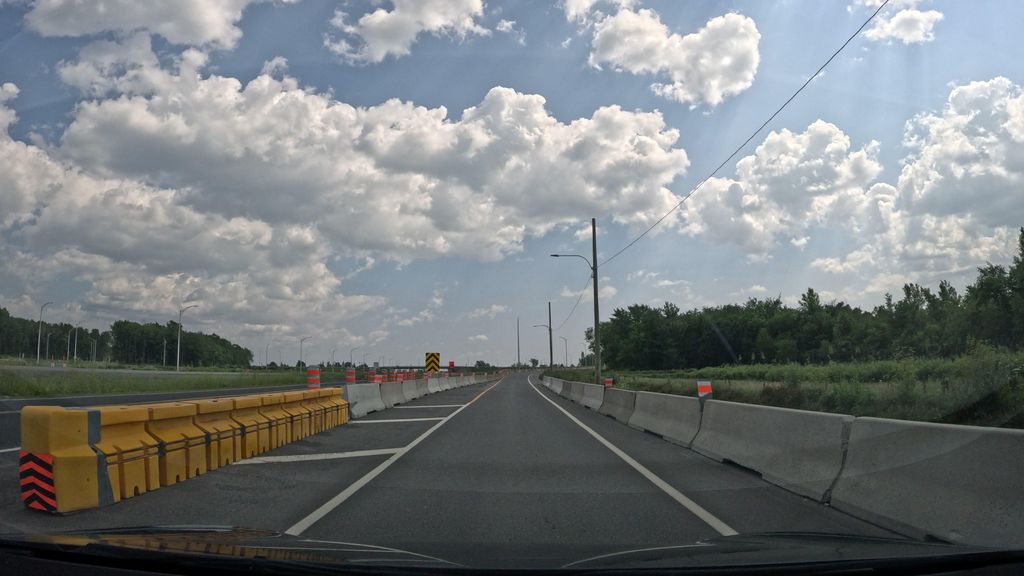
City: montreal